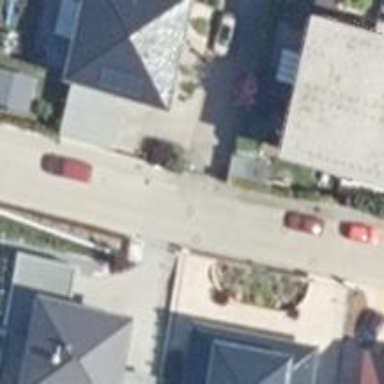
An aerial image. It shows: Living street.